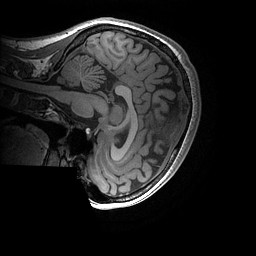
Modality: T1w
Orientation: sagittal
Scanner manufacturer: ge
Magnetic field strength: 3 T
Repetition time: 0.008156 s
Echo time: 0.00318 s